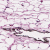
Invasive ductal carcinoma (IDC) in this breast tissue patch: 0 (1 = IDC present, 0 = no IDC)